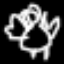
Label: angel